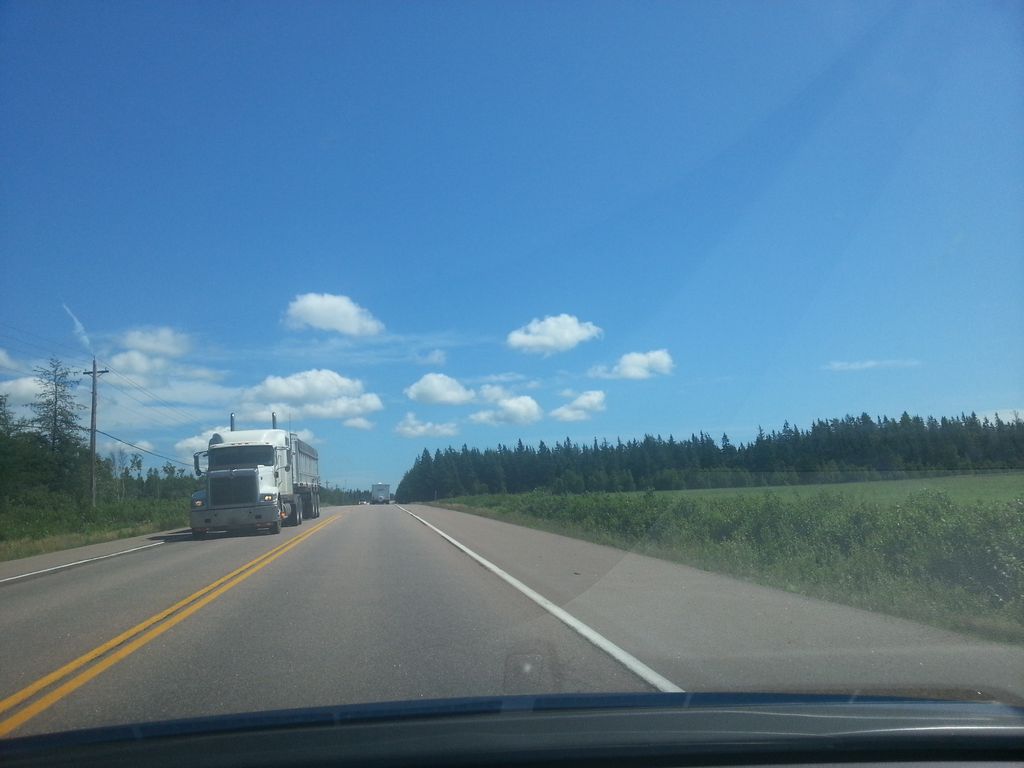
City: charlottetown